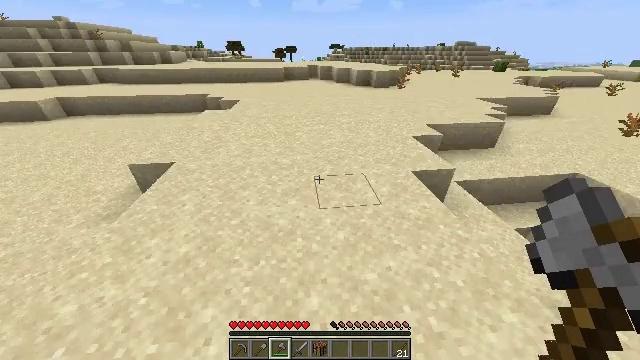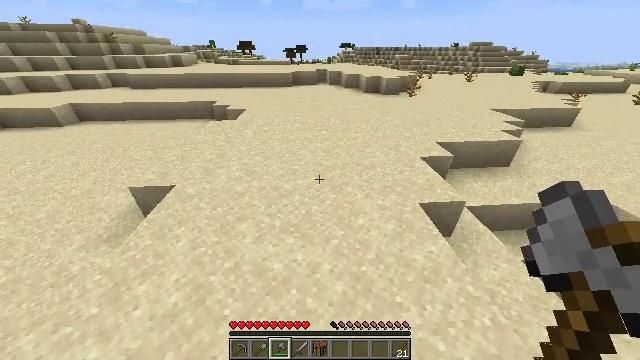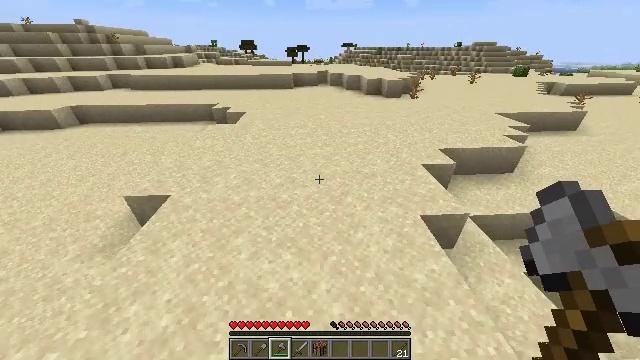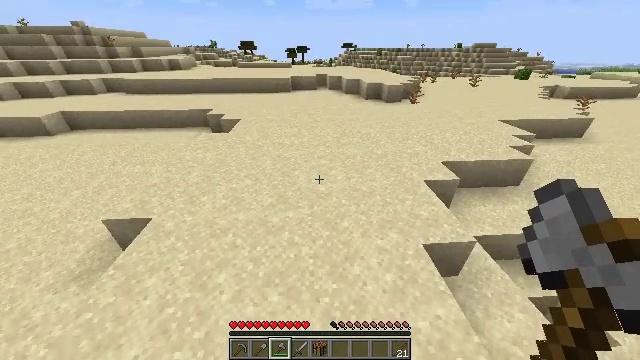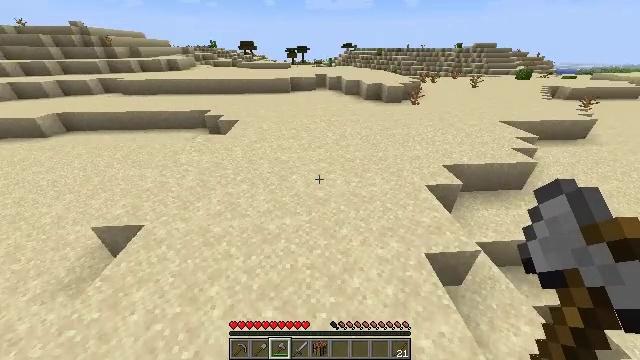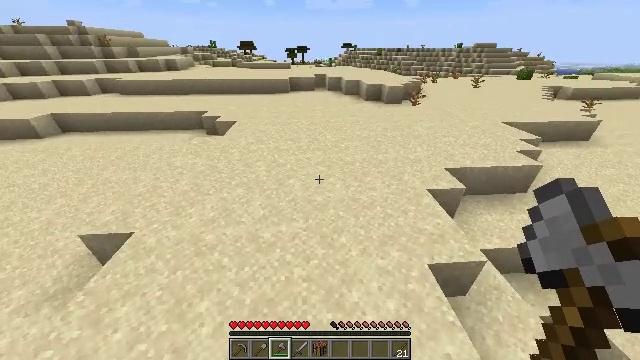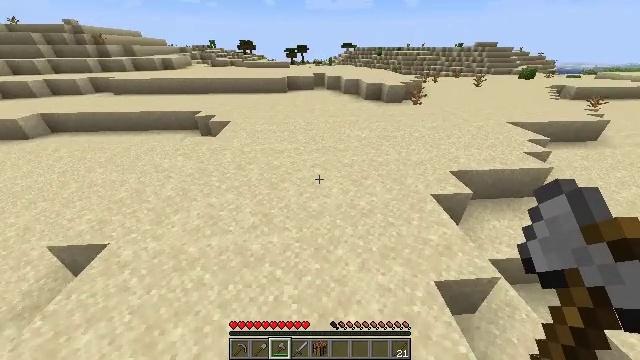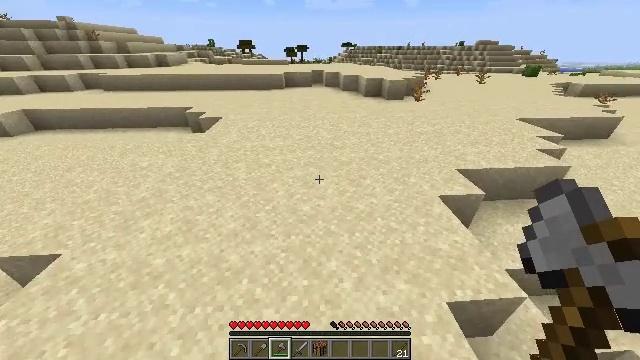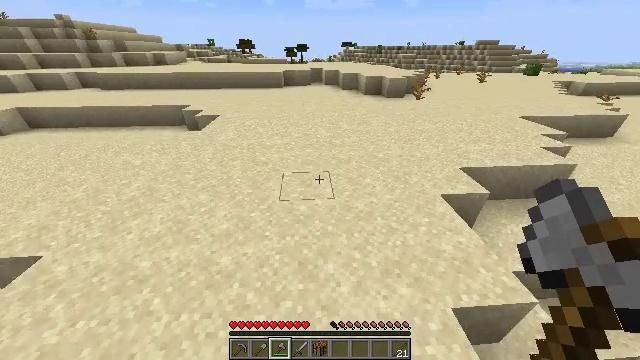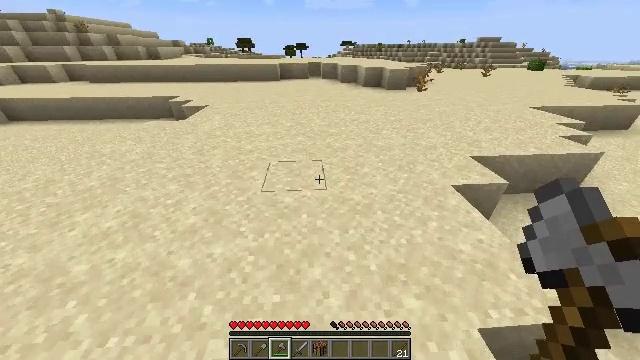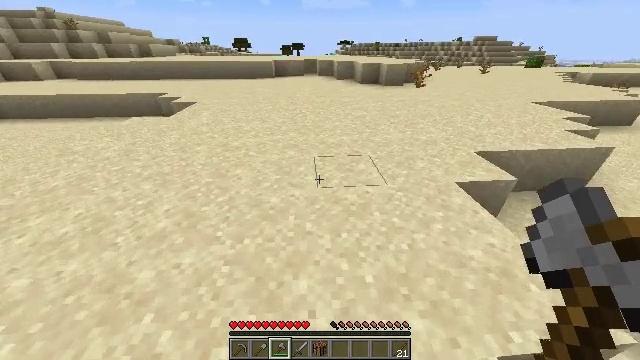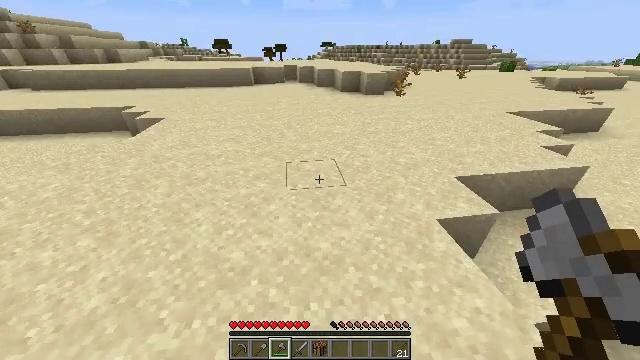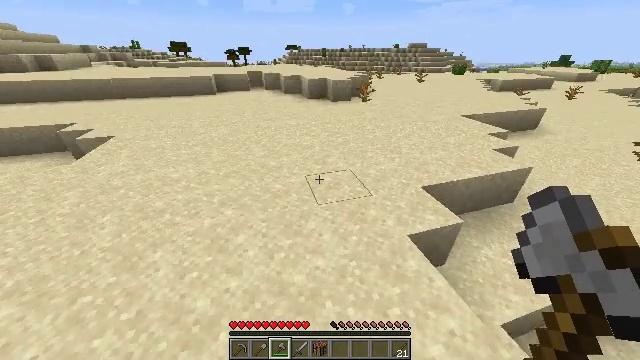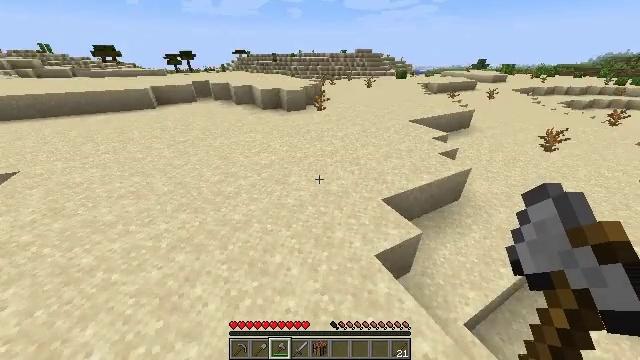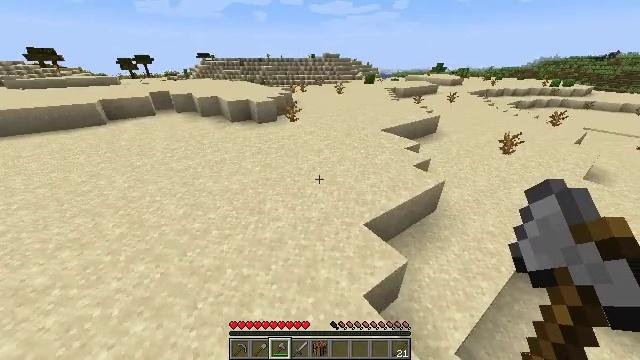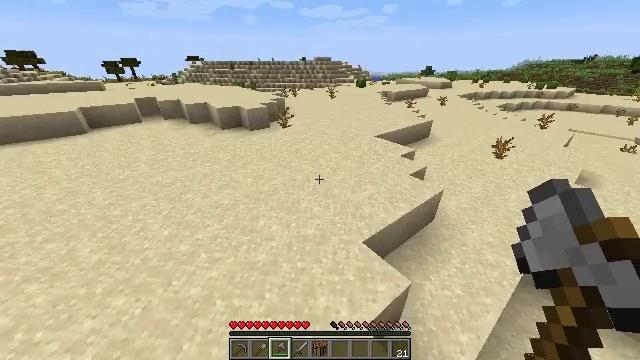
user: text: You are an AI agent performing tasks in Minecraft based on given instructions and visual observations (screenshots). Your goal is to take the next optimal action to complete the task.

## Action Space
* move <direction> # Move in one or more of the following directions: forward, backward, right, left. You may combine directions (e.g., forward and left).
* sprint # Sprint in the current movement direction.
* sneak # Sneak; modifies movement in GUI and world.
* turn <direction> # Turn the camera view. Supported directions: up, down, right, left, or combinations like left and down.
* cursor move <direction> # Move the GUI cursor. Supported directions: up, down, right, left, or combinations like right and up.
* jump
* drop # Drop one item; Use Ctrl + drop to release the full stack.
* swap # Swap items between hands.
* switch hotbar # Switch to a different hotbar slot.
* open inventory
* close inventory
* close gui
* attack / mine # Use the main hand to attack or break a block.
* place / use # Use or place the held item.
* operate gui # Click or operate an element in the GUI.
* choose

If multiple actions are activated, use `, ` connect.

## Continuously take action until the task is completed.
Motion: motion action
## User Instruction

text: Collect a hay block for crafting.
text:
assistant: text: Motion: move forward, sprint, turn left, jump
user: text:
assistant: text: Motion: move forward, sprint, jump
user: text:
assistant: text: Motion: move forward, sprint, jump
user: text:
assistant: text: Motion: move forward, sprint, jump
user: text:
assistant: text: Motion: move forward and move right, sprint, jump
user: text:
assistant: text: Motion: move forward and move right, sprint, jump
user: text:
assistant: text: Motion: move forward and move right, sprint, jump
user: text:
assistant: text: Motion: move forward and move right, sprint, jump
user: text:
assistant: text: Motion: move forward and move right, sprint, jump
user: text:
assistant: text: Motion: move forward and move right, sprint, jump
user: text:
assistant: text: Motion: move forward and move right, sprint, turn right, jump
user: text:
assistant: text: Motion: move forward, sprint, turn right, jump
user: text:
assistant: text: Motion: move forward, sprint, turn right, jump
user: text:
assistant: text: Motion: move forward, sprint, turn right, jump
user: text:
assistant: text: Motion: move forward, sprint, turn right, jump
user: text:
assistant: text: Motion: move forward, sprint, jump
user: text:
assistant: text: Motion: move forward, sprint, jump
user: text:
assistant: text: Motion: move forward, sprint, turn right, jump
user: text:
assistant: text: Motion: move forward, sprint, turn right, jump
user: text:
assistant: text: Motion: move forward, sprint, turn right, jump
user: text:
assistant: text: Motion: move forward, sprint, jump
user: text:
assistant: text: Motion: move forward, sprint, jump
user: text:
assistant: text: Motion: move forward, sprint, jump
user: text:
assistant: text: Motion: move forward, sprint, turn right, jump
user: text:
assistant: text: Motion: move forward, sprint, turn right, jump
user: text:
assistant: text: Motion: move forward, sprint, turn right, jump
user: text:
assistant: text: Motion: move forward, sprint, turn right, jump
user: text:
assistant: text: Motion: move forward, sprint, turn right, jump
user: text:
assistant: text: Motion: move forward, sprint, turn right, jump
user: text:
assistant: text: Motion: move forward, sprint, jump